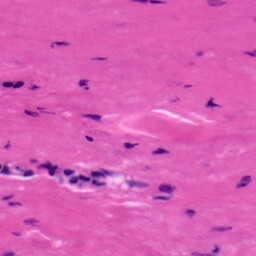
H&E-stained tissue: Tonsil